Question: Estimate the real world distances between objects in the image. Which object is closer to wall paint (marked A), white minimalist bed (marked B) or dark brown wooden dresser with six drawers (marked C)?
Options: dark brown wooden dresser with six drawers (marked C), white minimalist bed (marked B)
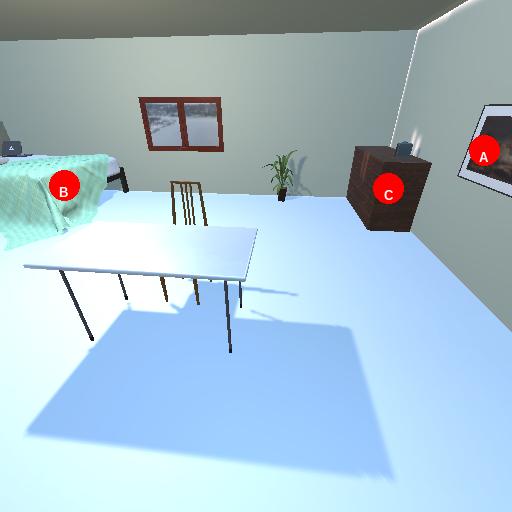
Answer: dark brown wooden dresser with six drawers (marked C)